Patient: sex F, age 69
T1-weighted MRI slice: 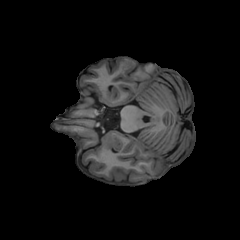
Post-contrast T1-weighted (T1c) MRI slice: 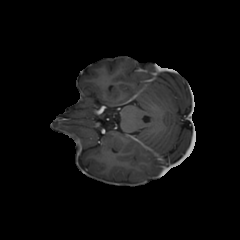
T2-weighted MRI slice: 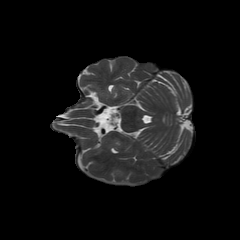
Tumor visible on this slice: no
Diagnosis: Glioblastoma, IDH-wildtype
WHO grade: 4